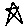
Label: star